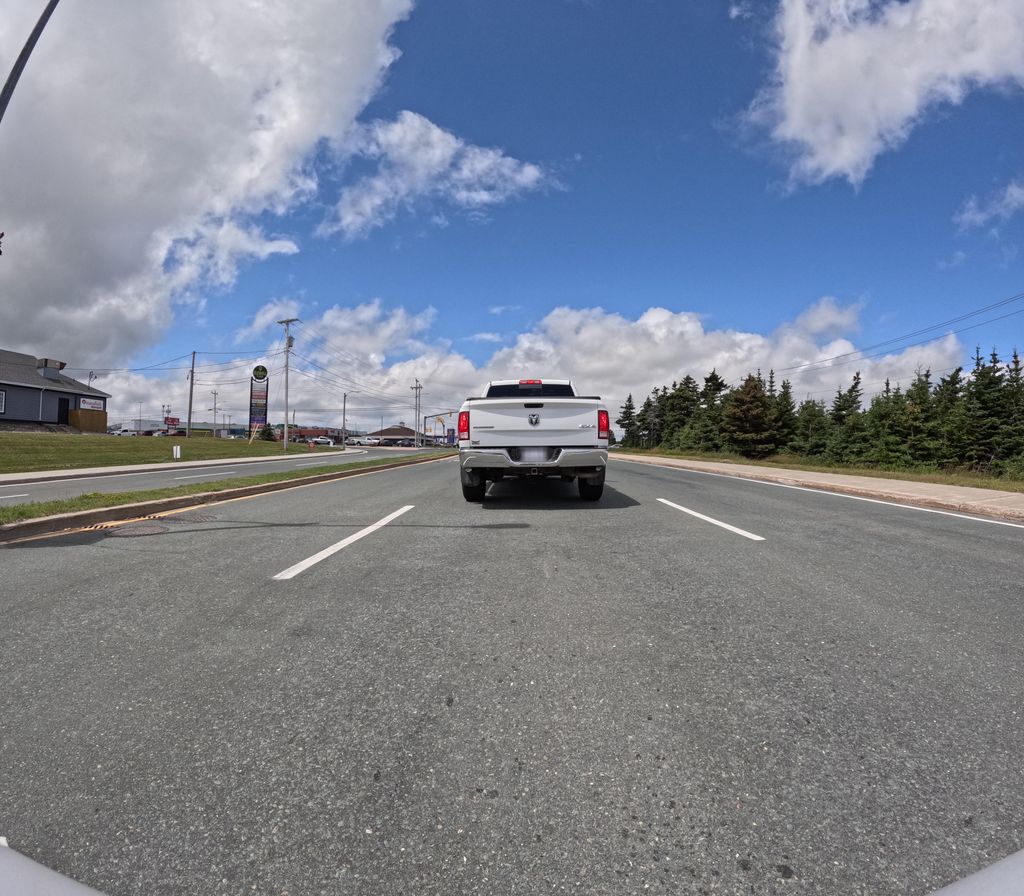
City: st_johns